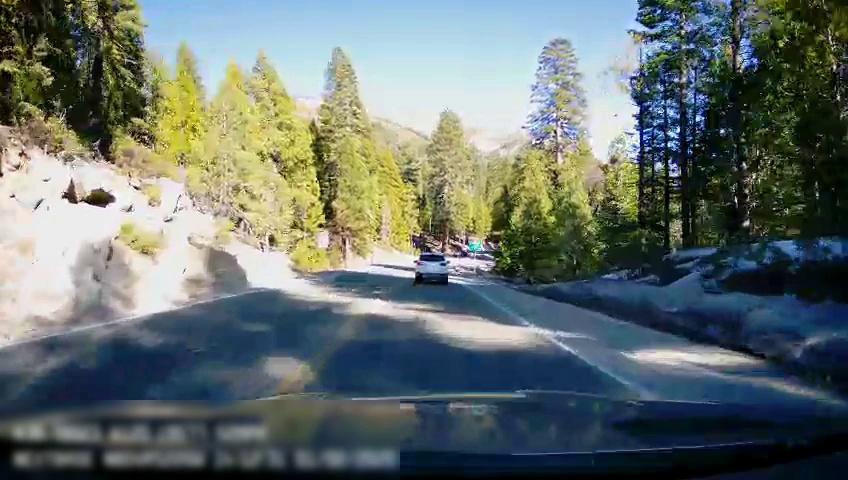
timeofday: Day
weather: Sunny
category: Drivable Space
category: Vehicles | SUV
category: Lanes | Current Lane
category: Lanes | Alternate Lane
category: Lanes | Opposite Lane